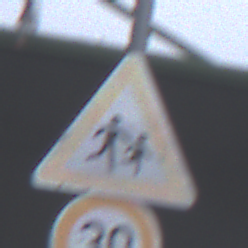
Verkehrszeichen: KinderLinks
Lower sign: Geschwindigkeit30
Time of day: MorningAfternoon
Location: Outdoor (Suburban)
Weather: Overcast
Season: NotSpecified
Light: Natural